Question: I realize this question has been asked previously and it has been suggested to use ggplot, lattice etc. My question relates to adding the mean value onto boxplot according to a categorical variable.
Here is my code and it does not work:
STEP 1: I created a vector using tapply to get the mean value of bmi z-scores at age 4 years according to maternal obesity group:
'''
means <- tapply(therapy$zbmi_4,therapy$Gruppe,mean,na.rm=TRUE) # calculate means
'''
The output looks like:
'''
>means
Normal-weight Obese
-0.<PHONE> 0.60130081
'''
STEP 2: I created a simple boxplot of bmi z-scores at age 4 years according to maternal obesity group:
'''
plot(therapy$Gruppe,therapy$zbmi_4,
xlab = 'Maternal BMI groups',
ylab = 'Offspring BMI z-scores at 4 years',
cex.lab=1.5, cex.axis=1.4, cex.main=1.6, cex.sub=1.5,
col=c("white","grey"), main="Effect of maternal obesity",
pch=16,cex=1)
points(x=therapy$Gruppe,y=means,pch=19, col="red") # add means
legend("topleft", legend=c("P-value <0.0001"), bty = "n", cex=1.5)
'''

The error message is:
'''
>points(x=therapy$Gruppe,y=means,pch=19, col="red", type="l") # add means
Error in xy.coords(x, y) : 'x' and 'y' lengths differ
'''
I totally understand this issue. Since, there are 949 observations and only 2 means.
'''
> length(therapy$Gruppe)
[1] 949
> length(means)
[1] 2
'''
Now, am I thinking too much or is there a very simple way of adding a "dot" in each of the box plot for mean bmi z-score according to maternal group of obesity (normal-weight versus obese). I would really appreciate any sort of help and suggestions.
Thank you so much in advance
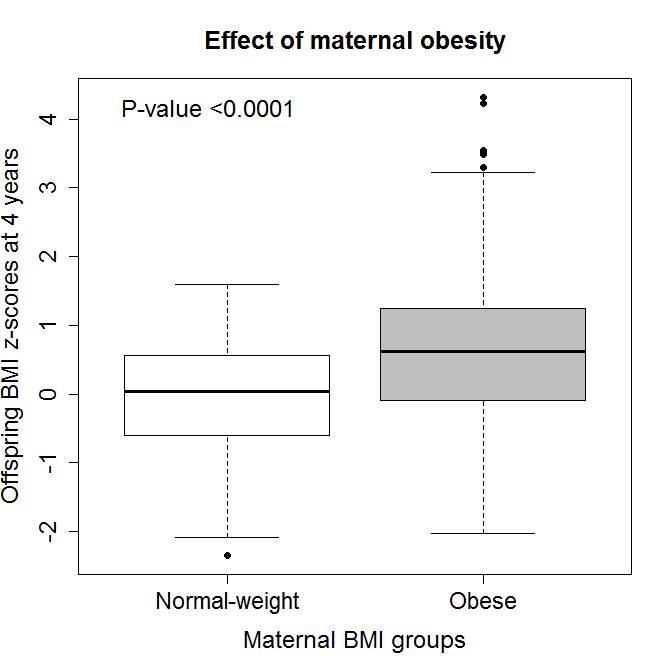
Answer: Just use 'x = 1:length(means)' (according to your number of group) in 'points()'. Here is an example with 'iris' since you did not provide data.
'''
data(iris)
means <- tapply(iris$Sepal.Length, iris$Species, mean)
plot(iris$Species, iris$Sepal.Length)
points(x = 1:length(means), y = means, pch = 10)
'''
<URL>